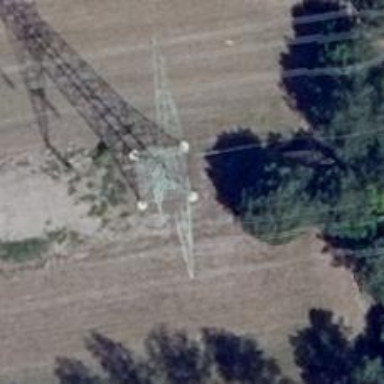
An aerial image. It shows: Power tower.